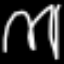
Label: squiggle